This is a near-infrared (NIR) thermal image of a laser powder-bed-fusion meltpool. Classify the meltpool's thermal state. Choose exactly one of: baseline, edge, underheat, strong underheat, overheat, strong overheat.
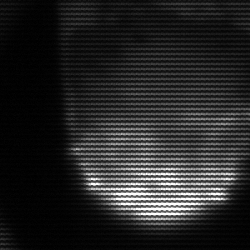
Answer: edge